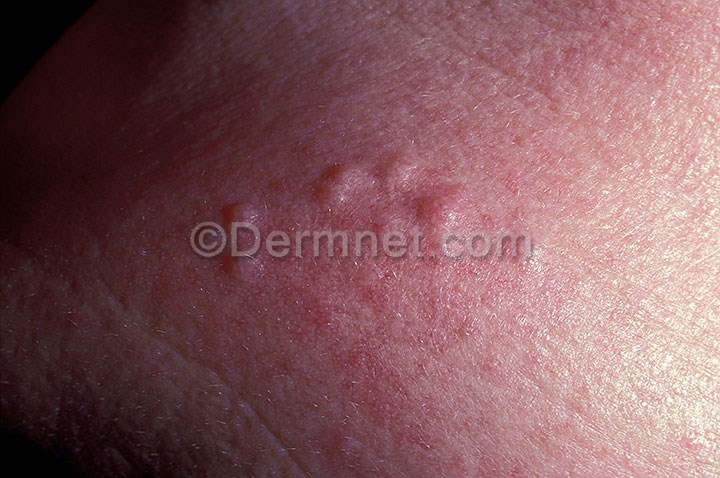
Disease: Seborrheic Keratoses and other Benign Tumors